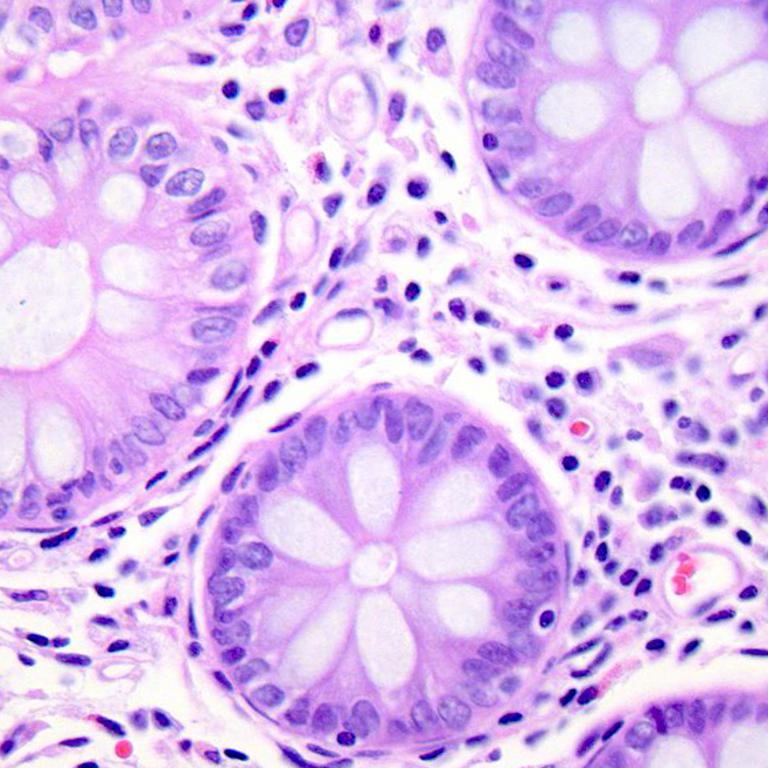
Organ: colon
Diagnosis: benign